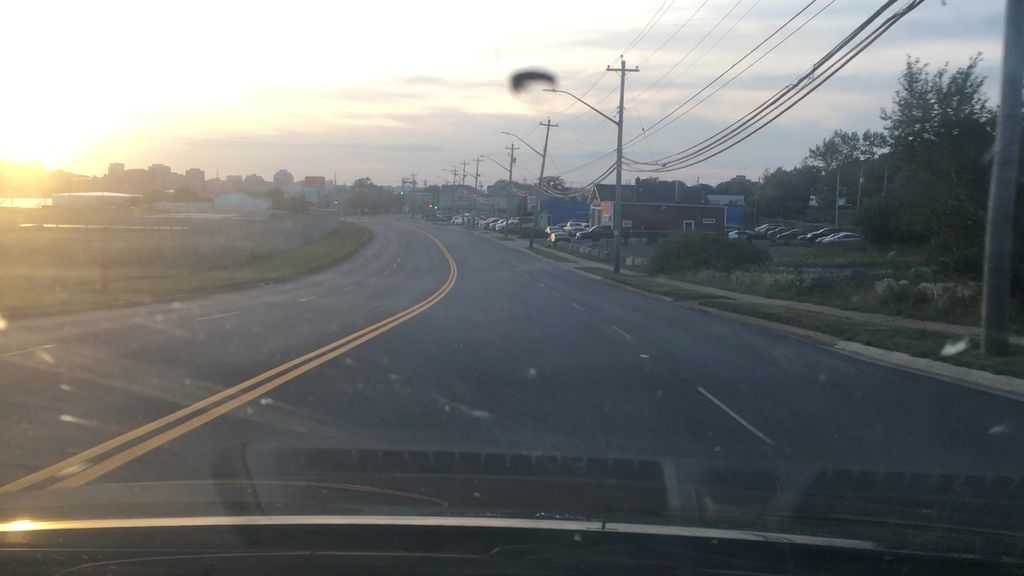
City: halifax